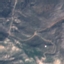
Land use / land cover: HerbaceousVegetation